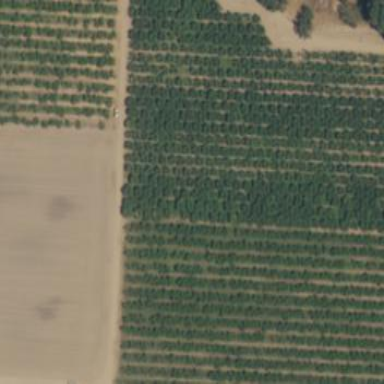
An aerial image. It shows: Orchard.